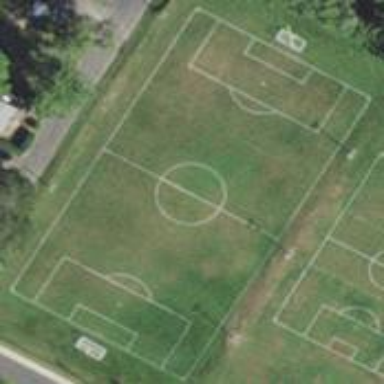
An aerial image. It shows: Soccer pitch for leisureland activities.